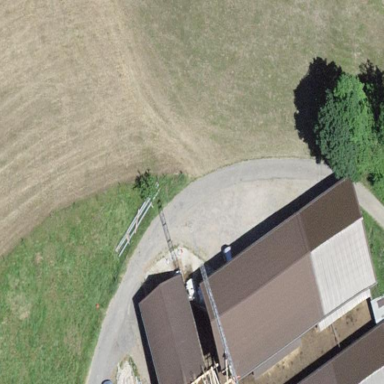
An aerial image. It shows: Rural barn.